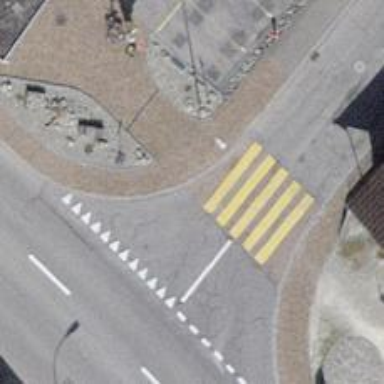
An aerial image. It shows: Zebra crossing on the road.